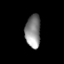
Tissue: lung
Cell type: Endothelial cells
Senescence score: 0.5697
Nuclear area (px): 494
Mean DAPI intensity: 136.636